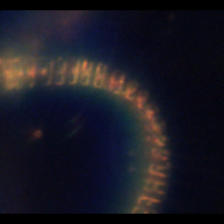
Taxon: Chaetoceros
Group: Diatoms